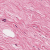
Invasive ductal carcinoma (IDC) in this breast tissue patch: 0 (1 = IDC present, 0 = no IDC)